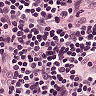
Metastatic tissue present: no